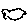
Label: cloud